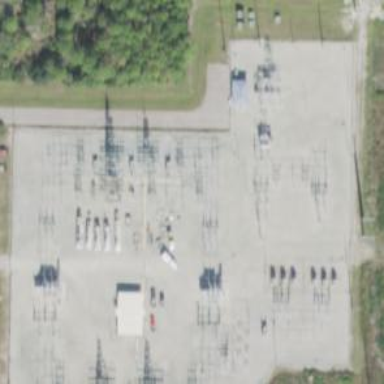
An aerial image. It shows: Switch for power supply.